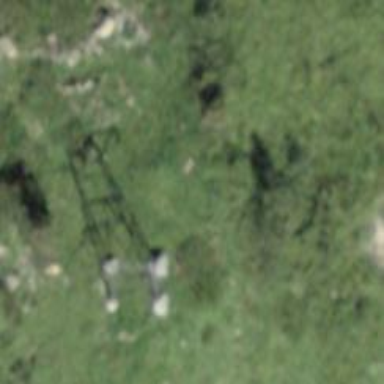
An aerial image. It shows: Pylon for aerialway.